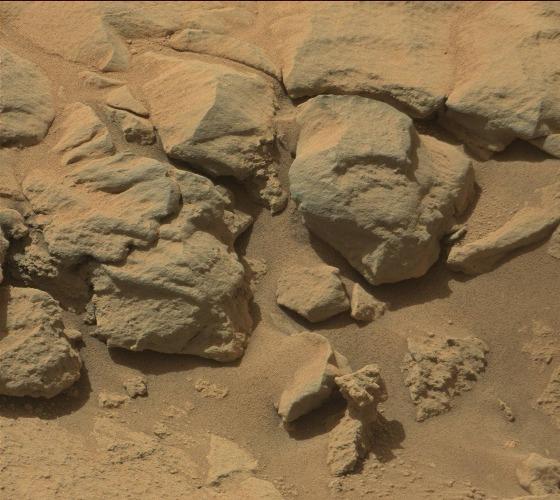
Terrain classes present: Bedrock, Gravel / Sand / Soil